Question: I have created a TableView(Grouped Table View). And I can list the items in the table view. But I want to know how the below table is displayed
Like Calender is in the left side, and Gregorian in the Right Side ?? How that Gregorian is displayed in the Right Side ?? Is it a Custom TableView, Can anyone help me how to achieve that ?
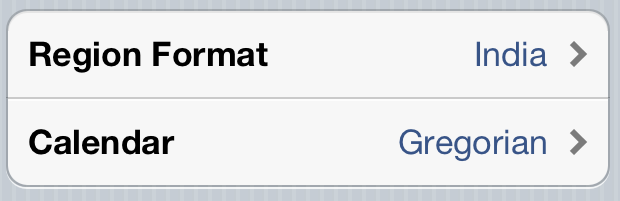
Answer: Those are just regular cells with 'style = UITableViewCellStyleValue1' and also 'accessoryType = UITableViewCellAccessoryDisclosureIndicator'.
To make one programmatically:
'''
UITableViewCell *cell = [[UITableViewCell alloc] initWithStyle:UITableViewCellStyleValue1 reuseIdentifier:@"YourIdentifier"];
cell.accessoryType = UITableViewCellAccessoryDisclosureIndicator;
'''
(Note that in real life you would probably try to 'dequeueReusableCellWithIdentifier:', and only create a new cell if that returns nil.)
Or, if you're working with IB, set "Style" to "Right Detail" and "Accessory" to "Disclosure Indicator".